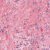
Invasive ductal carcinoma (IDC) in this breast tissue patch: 1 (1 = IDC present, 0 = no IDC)